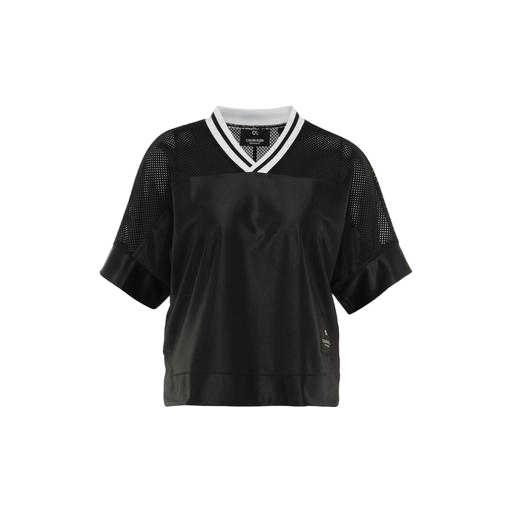
black structured bonded mesh tee, black mesh-paneled t-shirt, black court baseline tennis shirt, white background